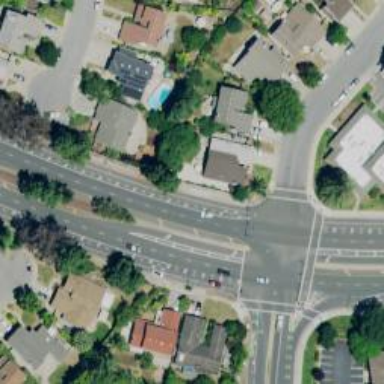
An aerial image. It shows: Solid stop line on the road.